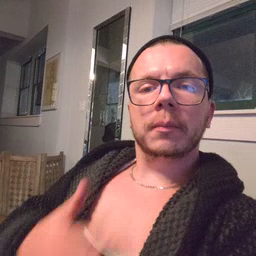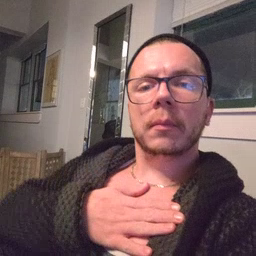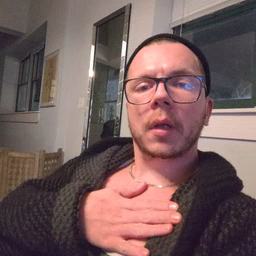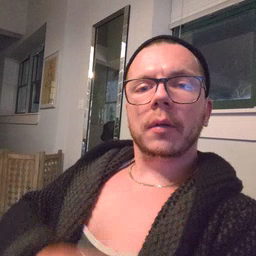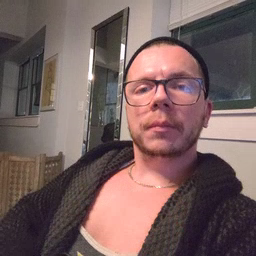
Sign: minemy